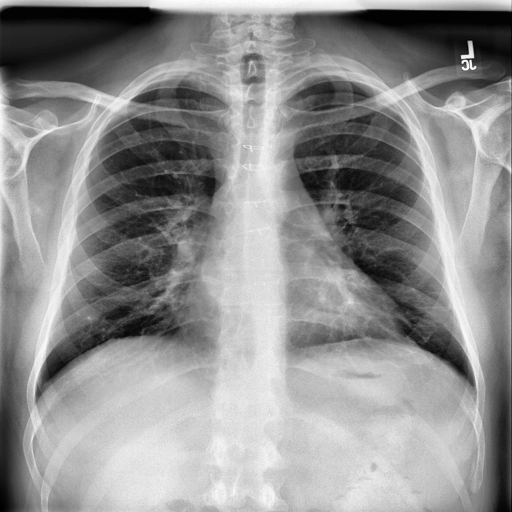
Finding: NORMAL